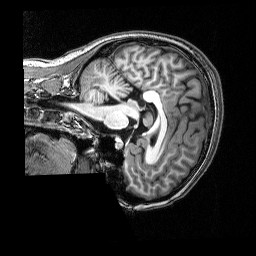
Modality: T1w
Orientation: sagittal
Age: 20
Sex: female
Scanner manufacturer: siemens
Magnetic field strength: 3 T
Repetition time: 2.53 s
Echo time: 0.00339 s